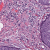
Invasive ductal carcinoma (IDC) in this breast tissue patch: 0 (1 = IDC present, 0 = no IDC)